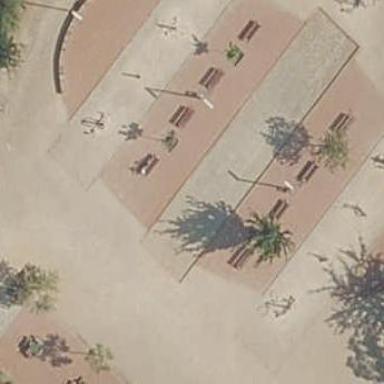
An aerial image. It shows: Fitness station in leisure land.